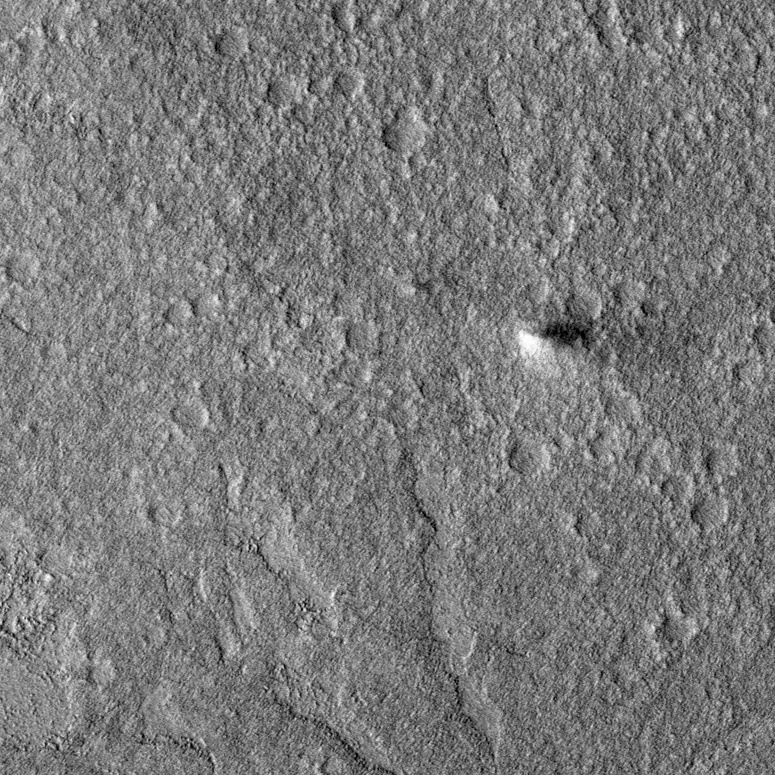
Label: dustdevil